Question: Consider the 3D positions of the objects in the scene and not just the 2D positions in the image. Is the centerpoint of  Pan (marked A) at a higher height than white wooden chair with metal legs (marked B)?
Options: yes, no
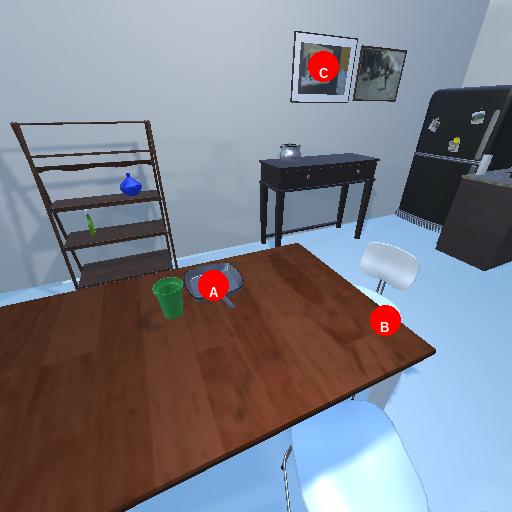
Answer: yes